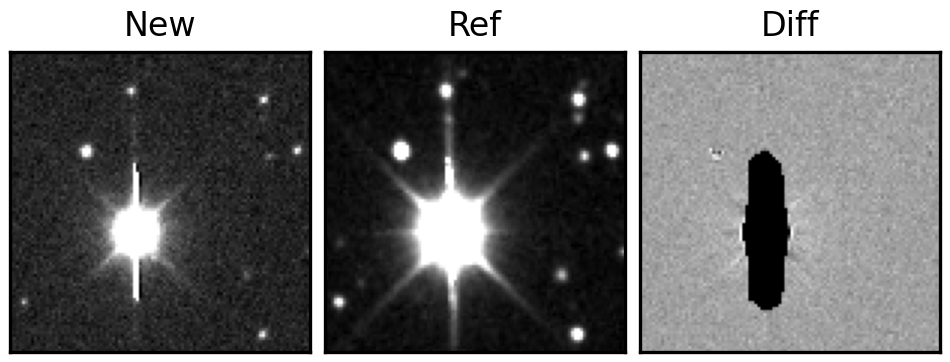
Label: bogus